Question: I have a table of column name "access" which has array values [2,3,4]
Now I want to push a single value in the last part of the array. if my value is '7' so after pushing the array should be [2,3,4,7]
Here's the access column.

I used this but i know it won't happen because it removes all the existing values
'''
$id = '7'
UPDATE user SET access = '$id' WHERE name = '$user'
'''
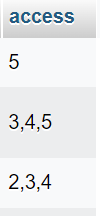
Answer: Putting comma-separated values into a SQL column is a misuse of SQL, and that's why you can't find any clean way to do this.
If you do things this way, try this.
'''
UPDATE user SET access = CASE
WHEN access IS NULL OR access = '' THEN $id
WHEN FIND_IN_SET($id,access) IS NOT NULL THEN access
ELSE CONCAT_WS(',',access,$id) END
WHERE whatever;
'''
The first WHEN handles the situation where 'access' doesn't contain anything. The second handles the case where your '$id' value is already in 'access'. And the ELSE appends your '$id' value.
But if you can, do this the SQL way instead. Try creating a separate table called 'user_access'. Give it a 'user' and an 'access' column. Then INSERT a row to the table to add an '$id', and DELETE one to remove. Why? You have a many::one relationship between access $id values and users, and that's done with a table.